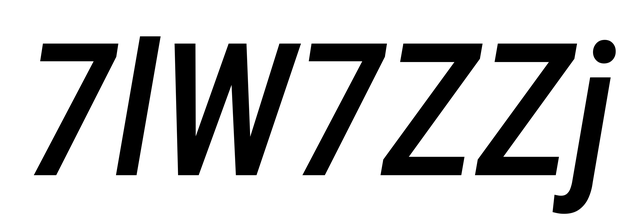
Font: Roboto-Italic_Condensed_Medium_Italic